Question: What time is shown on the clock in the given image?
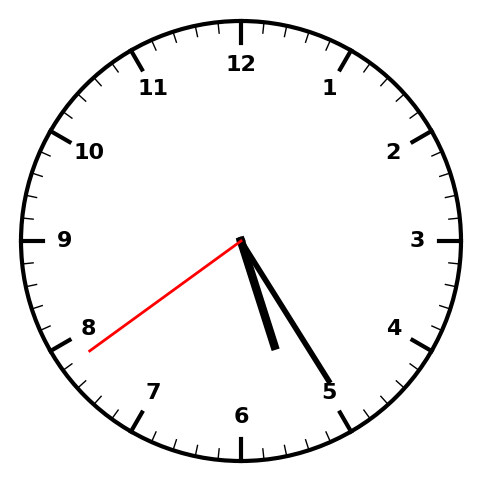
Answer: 05:24:39